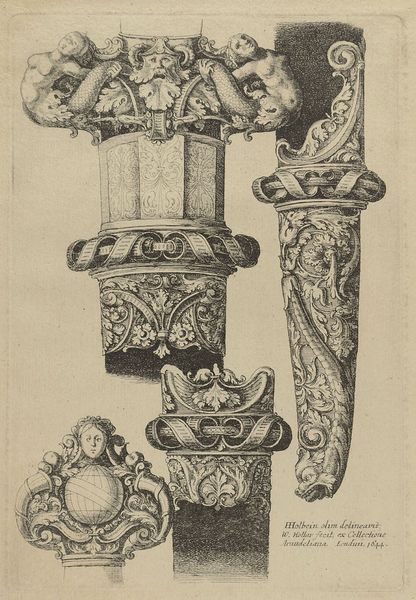
Titel: Degenscheide
Künstler: Hans Holbein der Jüngere
Standort: Hamburg
Institution: Museum für Kunst und Gewerbe Hamburg
Schlagwörter: säule, zeichnung, bart, papier, grafik, graphik, ornamente, scheide, fotografie, photographie, druckgraphik, druckgrafik, radierung, waffen, nixen, kugel, gestalten, kapitell, kunstgewerbe, fabelwesen, globus, kunsthandwerk, ungeheuer, monster, groteske, wasserzeichen, fabeltier, fabeltiere, zwitterwesen, monstrum, reproduktionen, industriedesign, druckerzeugnisse, dolchscheide, ornamentstich, vorlageblätter